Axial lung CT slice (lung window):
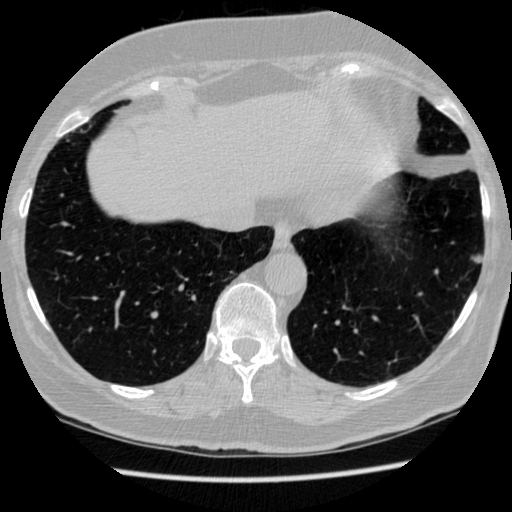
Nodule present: yes
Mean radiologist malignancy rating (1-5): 2.75